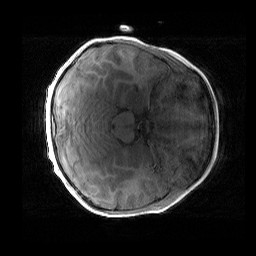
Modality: T1w
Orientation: axial
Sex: male
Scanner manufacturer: siemens
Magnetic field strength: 3 T
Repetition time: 1.9 s
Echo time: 0.00243 s